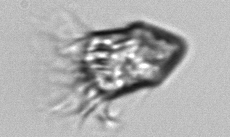
Label: Strombidium_inclinatum